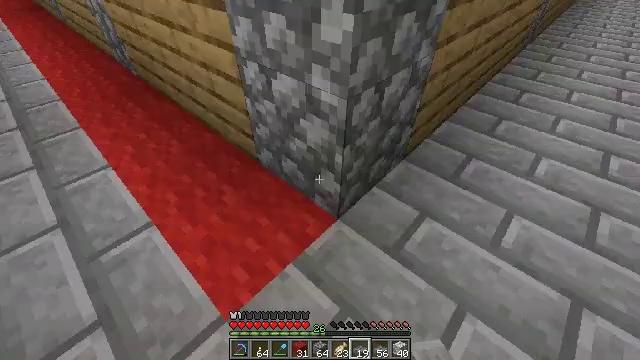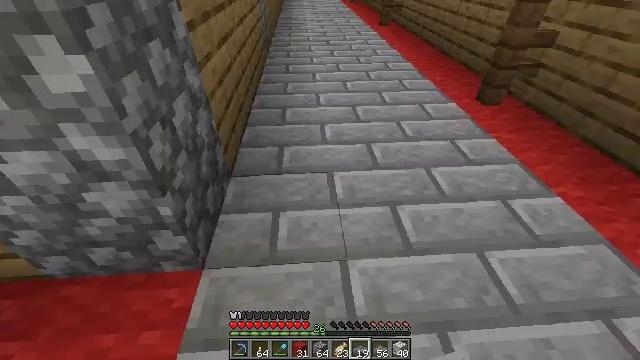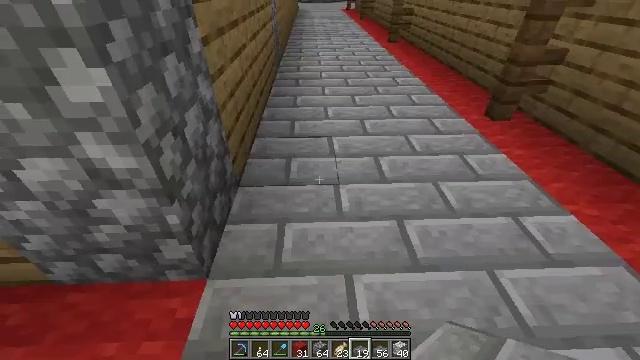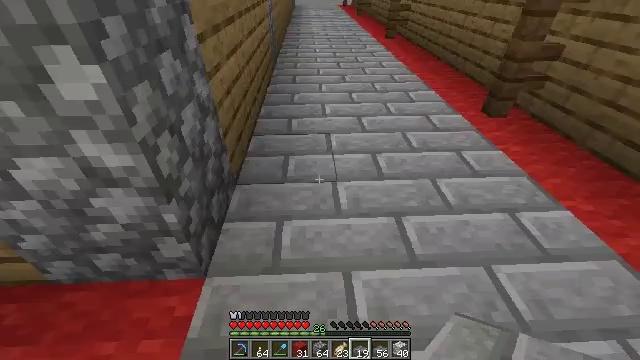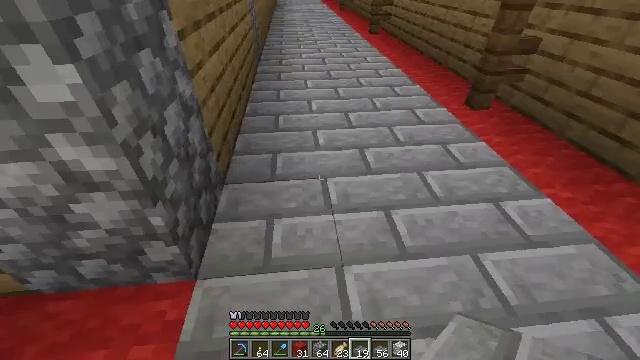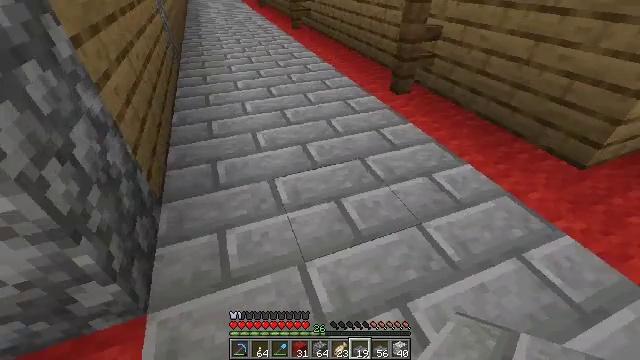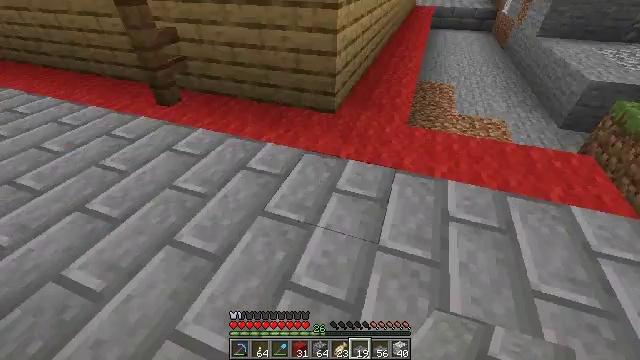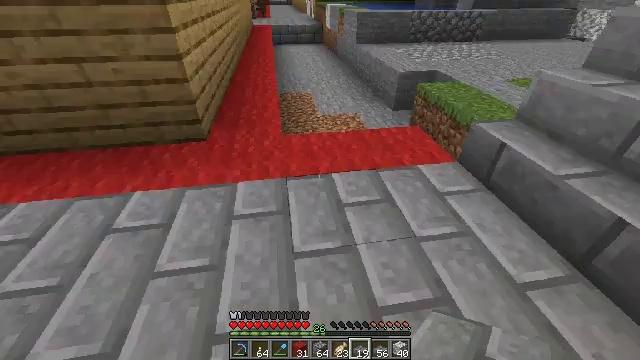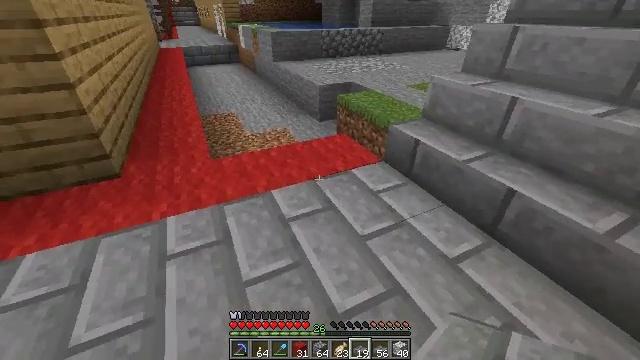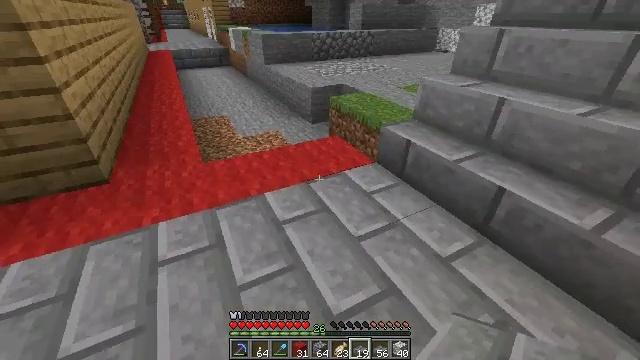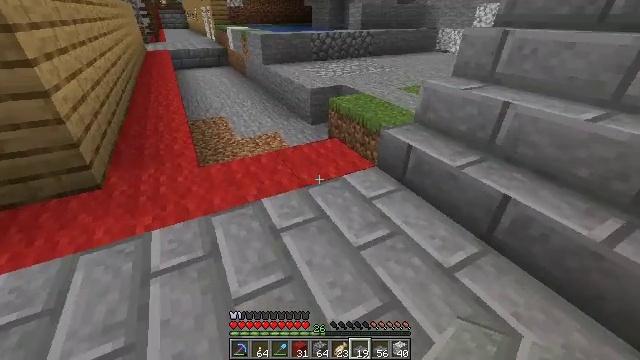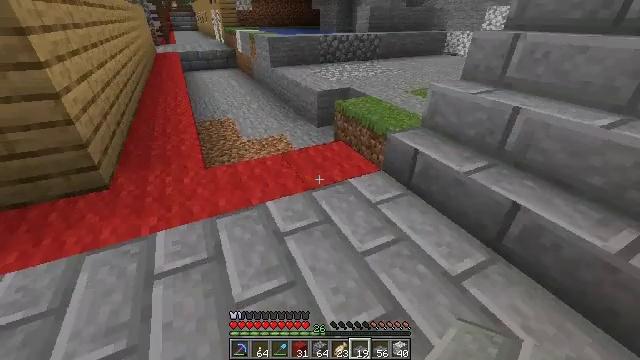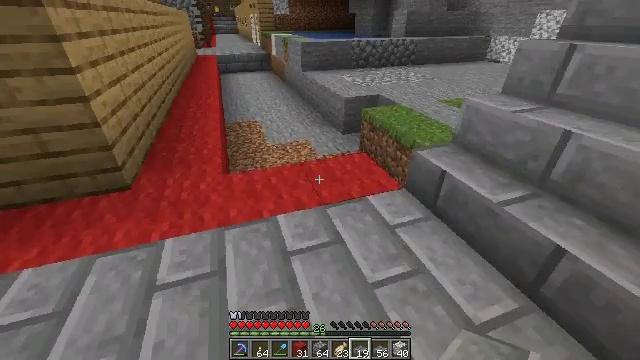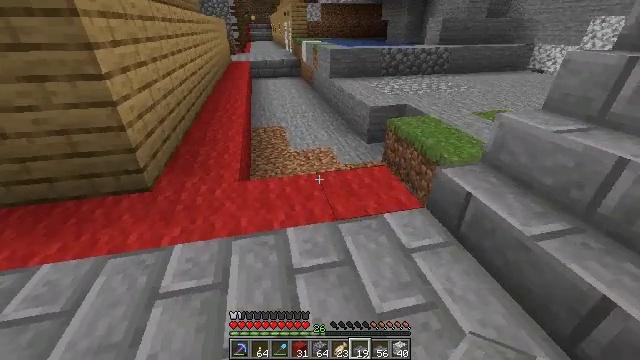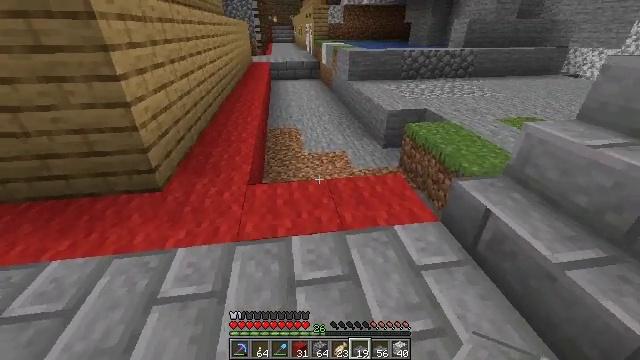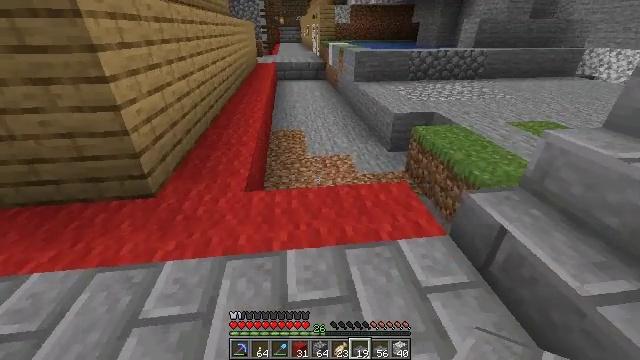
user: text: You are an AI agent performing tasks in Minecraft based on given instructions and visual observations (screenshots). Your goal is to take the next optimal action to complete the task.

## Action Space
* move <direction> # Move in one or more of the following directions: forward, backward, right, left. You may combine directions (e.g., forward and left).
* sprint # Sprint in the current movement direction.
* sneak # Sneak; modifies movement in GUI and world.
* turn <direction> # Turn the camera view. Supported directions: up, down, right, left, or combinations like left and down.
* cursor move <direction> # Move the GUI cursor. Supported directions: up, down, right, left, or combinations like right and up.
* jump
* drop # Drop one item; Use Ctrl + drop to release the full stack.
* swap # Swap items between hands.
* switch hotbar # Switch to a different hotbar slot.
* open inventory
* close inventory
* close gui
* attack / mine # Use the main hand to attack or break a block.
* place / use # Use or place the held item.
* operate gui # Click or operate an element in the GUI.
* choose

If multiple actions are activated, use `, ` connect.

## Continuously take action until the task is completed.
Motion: motion action
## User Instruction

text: Gather red wool by attacking it.
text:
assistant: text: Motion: turn right and up
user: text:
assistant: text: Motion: turn left and up
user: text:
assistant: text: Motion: no_op
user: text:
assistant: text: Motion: turn right
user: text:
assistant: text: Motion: turn right
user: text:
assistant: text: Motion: turn right
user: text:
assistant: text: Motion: turn right and up
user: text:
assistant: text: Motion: turn right and up
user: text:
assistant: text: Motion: turn right
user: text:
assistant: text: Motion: move forward
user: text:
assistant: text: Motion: move forward and move right, turn left
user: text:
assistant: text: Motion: move forward and move right, turn left
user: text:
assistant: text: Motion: move forward and move right, turn left and up
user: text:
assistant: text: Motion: move forward, turn left
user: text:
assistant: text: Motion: move forward, turn left
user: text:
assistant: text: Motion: move forward
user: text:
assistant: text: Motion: move forward
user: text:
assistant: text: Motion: move forward
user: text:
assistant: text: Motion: move forward
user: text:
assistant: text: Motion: move forward
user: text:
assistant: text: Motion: move forward and move right
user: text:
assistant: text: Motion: move forward and move right, turn left
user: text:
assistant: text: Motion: move forward and move right, turn left
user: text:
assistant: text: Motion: move forward and move right, turn left
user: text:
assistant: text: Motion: move forward and move right, turn left
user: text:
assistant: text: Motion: move forward and move right, turn left
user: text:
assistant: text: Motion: move forward and move right, turn left and down
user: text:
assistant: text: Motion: move forward and move right, turn left and down
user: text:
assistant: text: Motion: move forward and move right, turn left and down
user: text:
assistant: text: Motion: move forward and move right, turn left and down